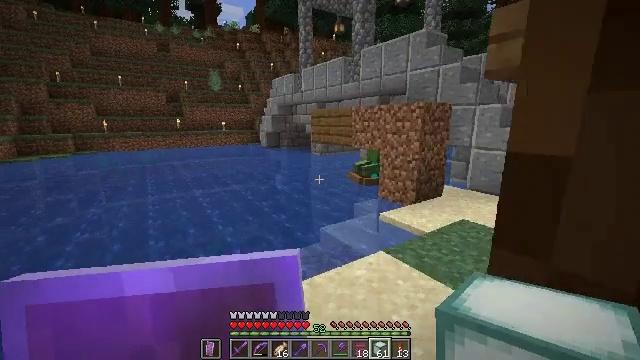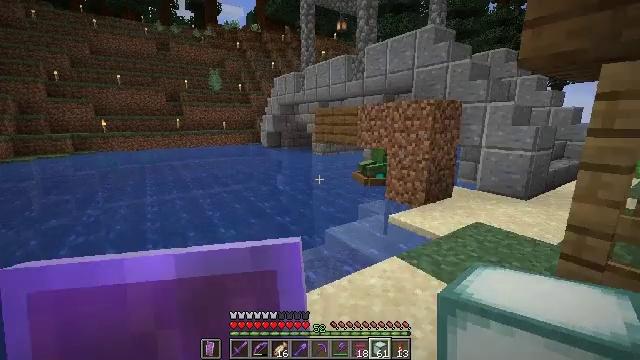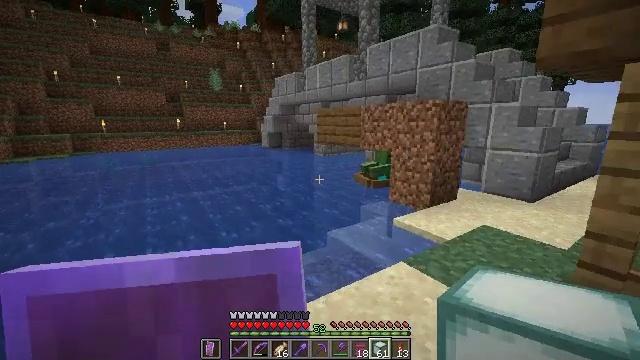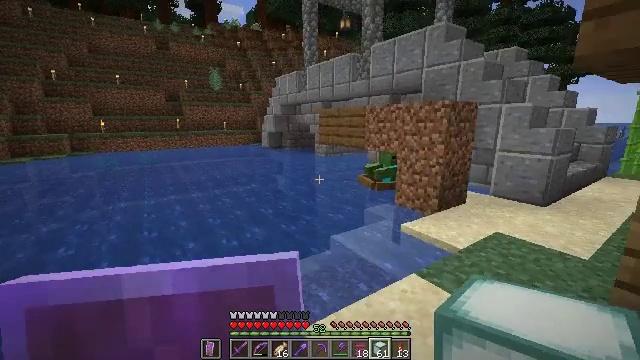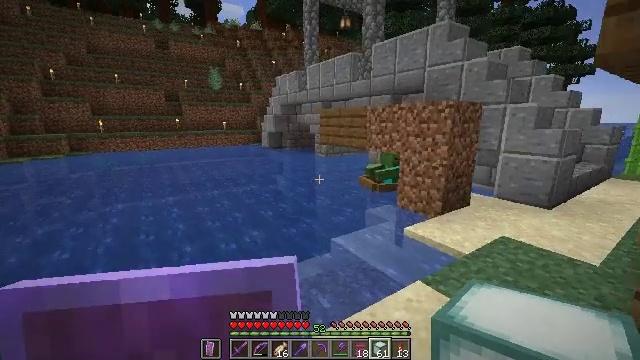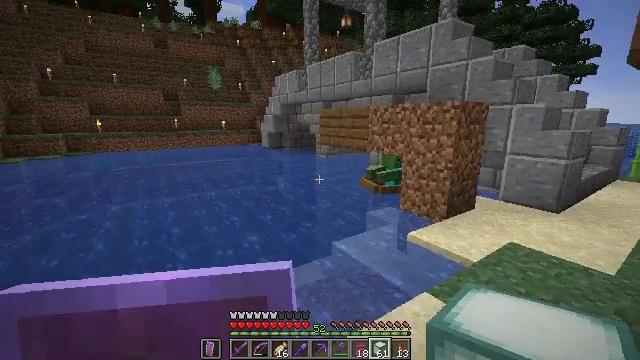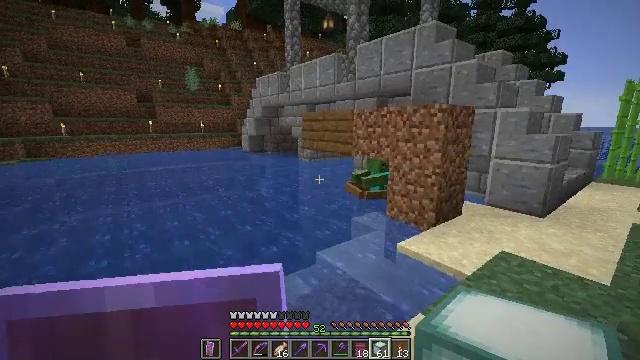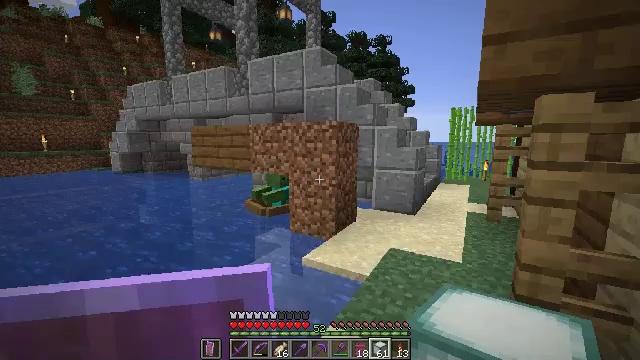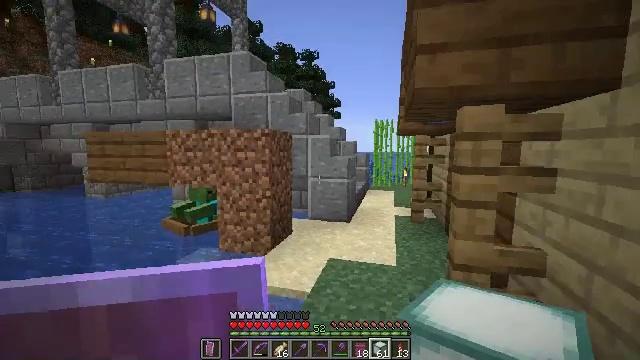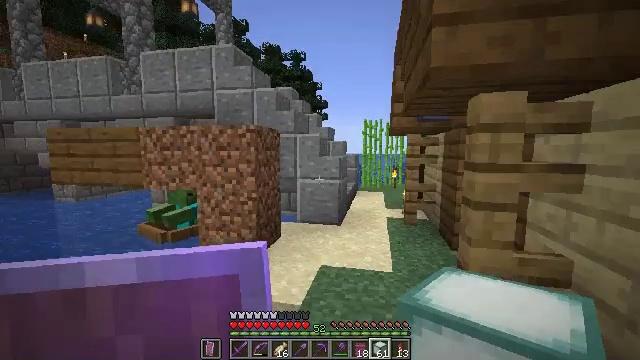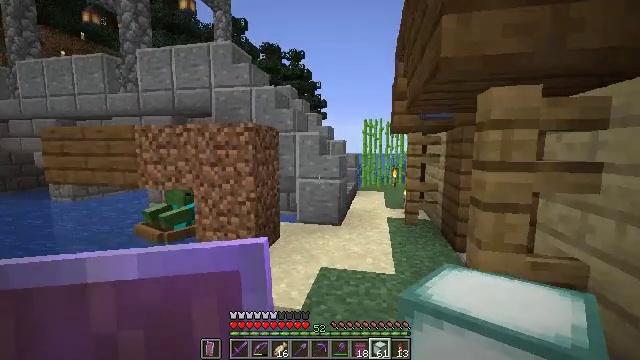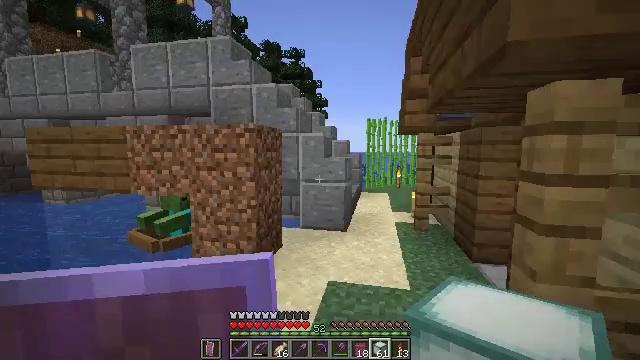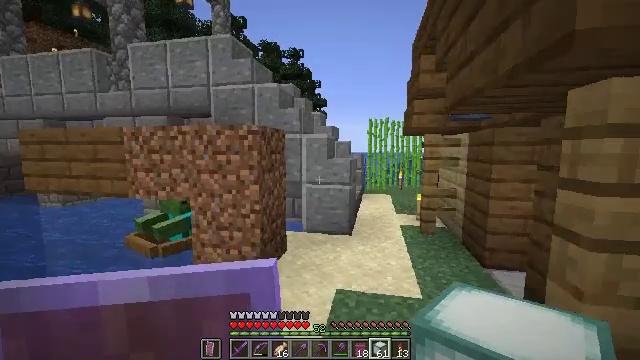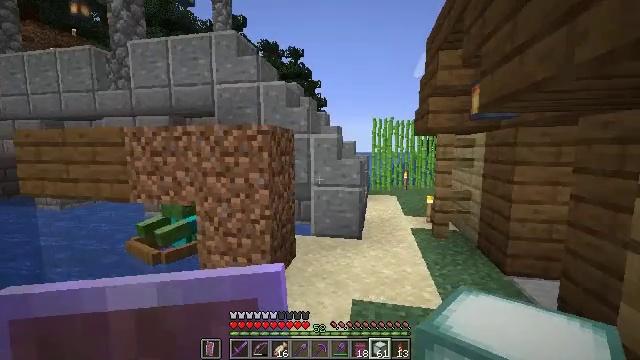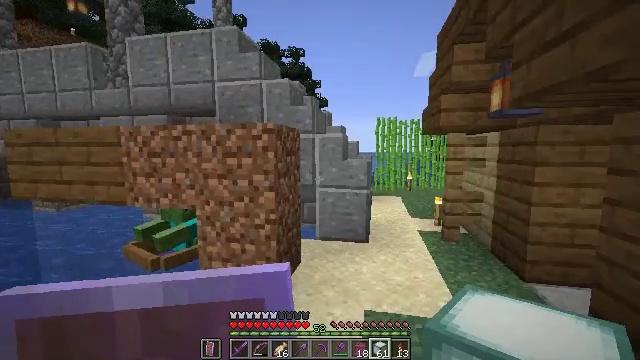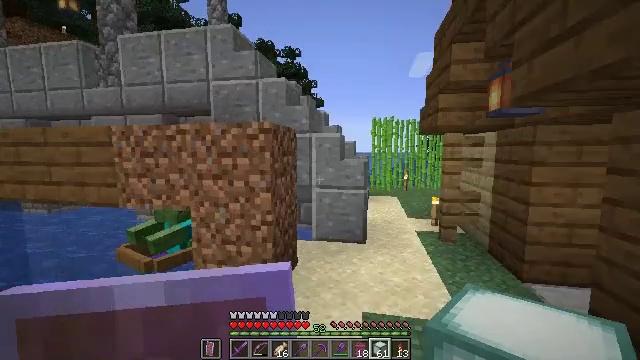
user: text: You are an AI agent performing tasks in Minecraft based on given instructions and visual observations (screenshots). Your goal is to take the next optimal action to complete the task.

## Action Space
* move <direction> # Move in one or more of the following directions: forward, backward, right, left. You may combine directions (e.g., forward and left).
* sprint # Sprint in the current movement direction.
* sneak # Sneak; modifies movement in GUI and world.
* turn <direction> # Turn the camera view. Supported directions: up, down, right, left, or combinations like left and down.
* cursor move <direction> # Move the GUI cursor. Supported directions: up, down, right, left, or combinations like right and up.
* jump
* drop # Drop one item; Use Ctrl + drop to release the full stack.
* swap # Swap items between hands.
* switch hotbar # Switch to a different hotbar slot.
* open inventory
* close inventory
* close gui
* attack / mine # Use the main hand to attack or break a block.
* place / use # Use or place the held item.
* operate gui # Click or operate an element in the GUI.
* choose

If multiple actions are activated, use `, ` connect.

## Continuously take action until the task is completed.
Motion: motion action
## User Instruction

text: Obtain a sea lantern through crafting.
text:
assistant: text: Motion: move forward
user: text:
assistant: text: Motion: move forward
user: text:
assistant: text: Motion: move forward
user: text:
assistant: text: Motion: move forward
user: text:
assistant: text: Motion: move forward
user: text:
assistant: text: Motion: move forward, turn right
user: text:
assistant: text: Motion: move forward, turn right and up
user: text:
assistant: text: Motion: move forward, turn right and up
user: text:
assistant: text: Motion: move forward, turn right
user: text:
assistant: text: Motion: move forward
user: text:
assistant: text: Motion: move forward and move left
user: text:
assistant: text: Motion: move forward and move left
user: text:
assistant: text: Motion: move forward and move left
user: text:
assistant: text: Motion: move forward
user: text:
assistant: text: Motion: move forward
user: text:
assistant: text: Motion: move forward, turn right
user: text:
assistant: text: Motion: move forward, turn right
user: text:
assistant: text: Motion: move forward, turn right
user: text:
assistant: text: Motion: move forward
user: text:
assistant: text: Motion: move forward
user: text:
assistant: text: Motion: move forward
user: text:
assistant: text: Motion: move forward
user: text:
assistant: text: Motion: move forward
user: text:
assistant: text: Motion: move forward
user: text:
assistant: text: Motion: move forward
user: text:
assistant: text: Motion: move forward
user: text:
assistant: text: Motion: move forward
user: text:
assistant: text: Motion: move forward
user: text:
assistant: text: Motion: move forward
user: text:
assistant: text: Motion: move forward